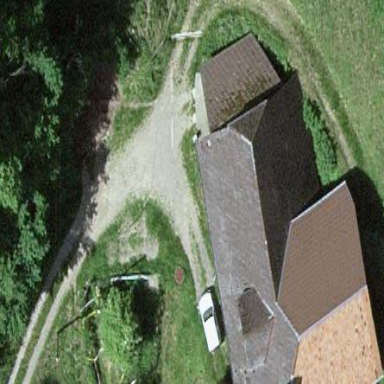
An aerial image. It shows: Farm building.